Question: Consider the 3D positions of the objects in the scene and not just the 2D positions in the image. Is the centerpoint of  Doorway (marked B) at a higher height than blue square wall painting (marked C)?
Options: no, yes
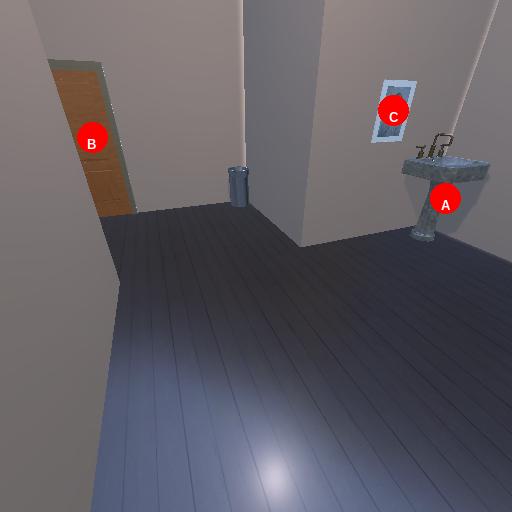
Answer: no